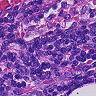
Metastatic tissue present: no